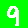
Digit: 9